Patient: sex F, age 53
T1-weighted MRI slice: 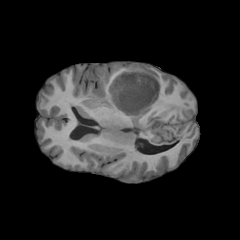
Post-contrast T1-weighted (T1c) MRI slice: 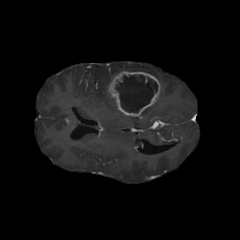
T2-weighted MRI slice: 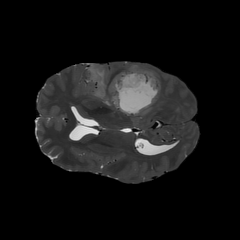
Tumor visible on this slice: yes
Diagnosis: Glioblastoma, IDH-wildtype
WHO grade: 4